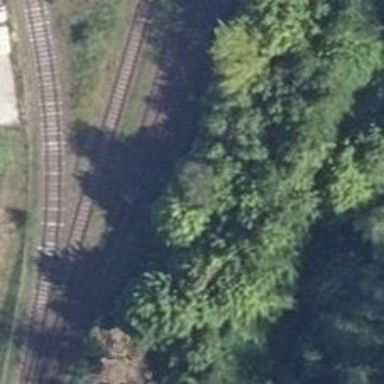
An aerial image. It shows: Railway spur service.